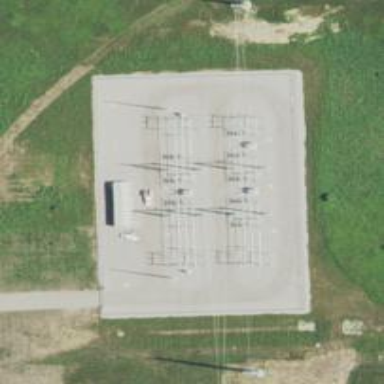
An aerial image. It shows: Switch used for power control.